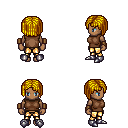
a pixel art fantasy rpg character, female body template, human, dark skin, brown sleeveless shirt, gold greaves, blonde pageboy hairstyle, leather bracers, metal boots, four views (front, back, left, right), 2x2 character sprite sheet, small pixel art, hard edges, no anti-aliasing